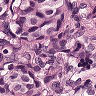
Metastatic tissue present: yes